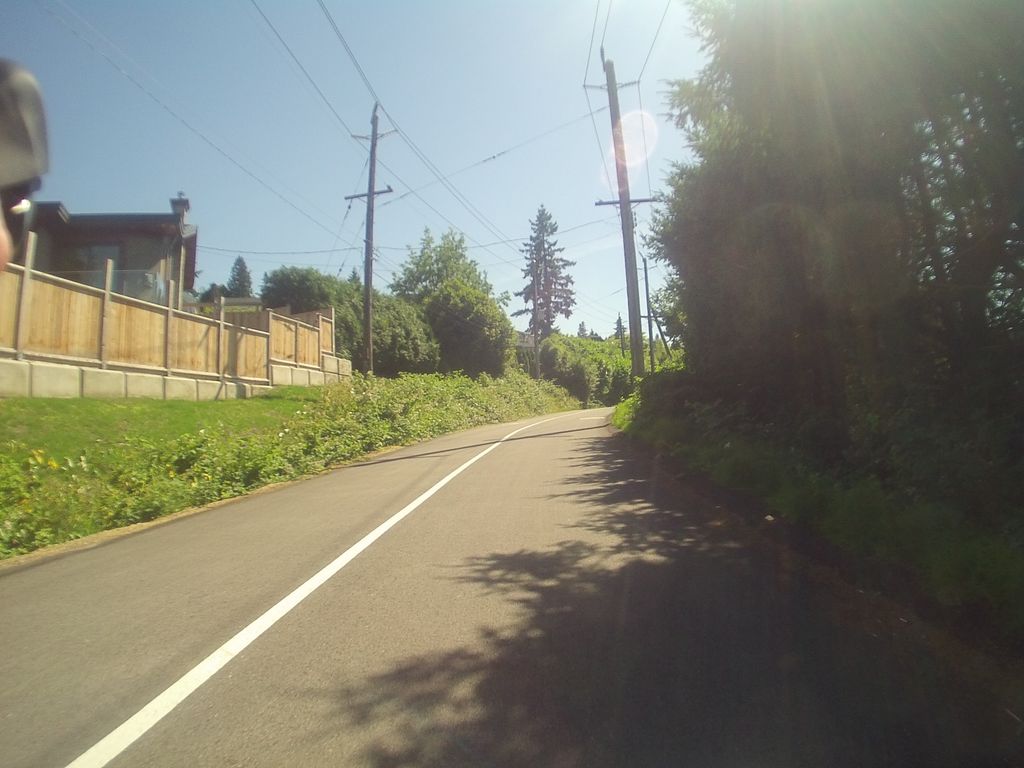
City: vancouver